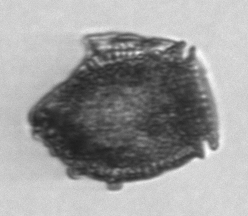
Label: Dinophysis_norvegica